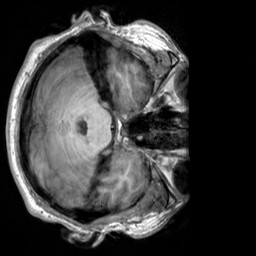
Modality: T1w
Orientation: axial
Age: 22
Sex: male
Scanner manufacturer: siemens
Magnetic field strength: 3 T
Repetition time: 2.3 s
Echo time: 0.00303 s